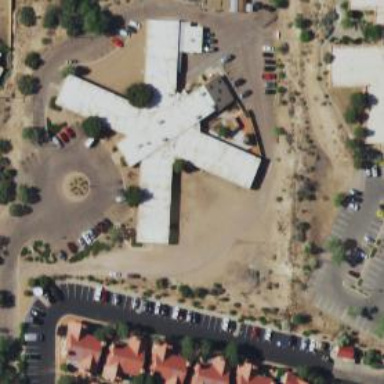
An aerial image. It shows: Healthcare clinic is depicted in the image.